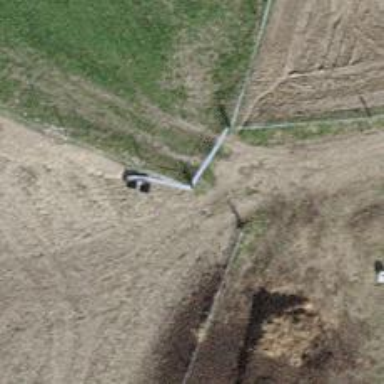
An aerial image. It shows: Fence is in the image.